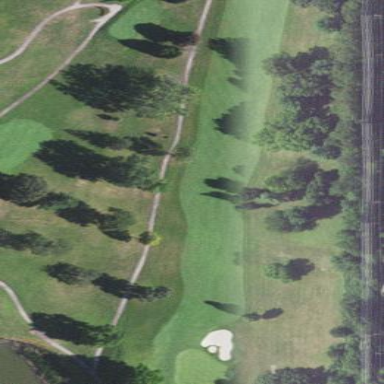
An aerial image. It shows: Grassy area designated as golf fairway.